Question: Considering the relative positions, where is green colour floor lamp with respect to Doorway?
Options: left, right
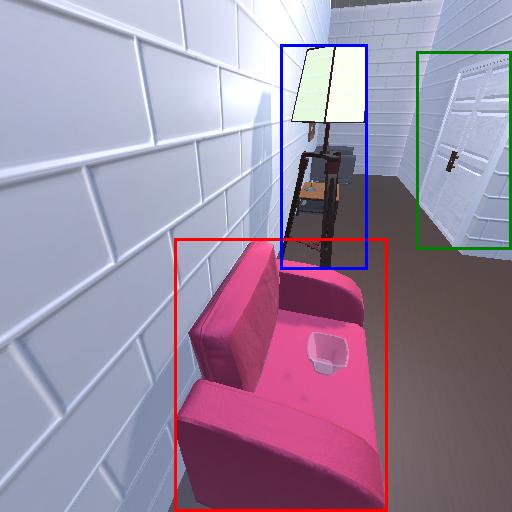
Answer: left